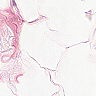
Metastatic tissue present: no